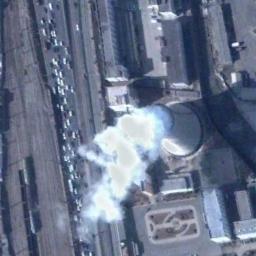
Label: thermal_power_station